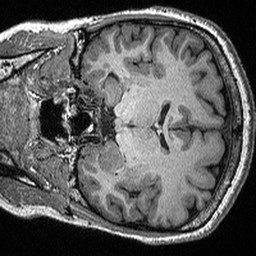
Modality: T1w
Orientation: coronal
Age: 36
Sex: female
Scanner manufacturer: siemens
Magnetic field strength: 3 T
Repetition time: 2.3 s
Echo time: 0.00298 s